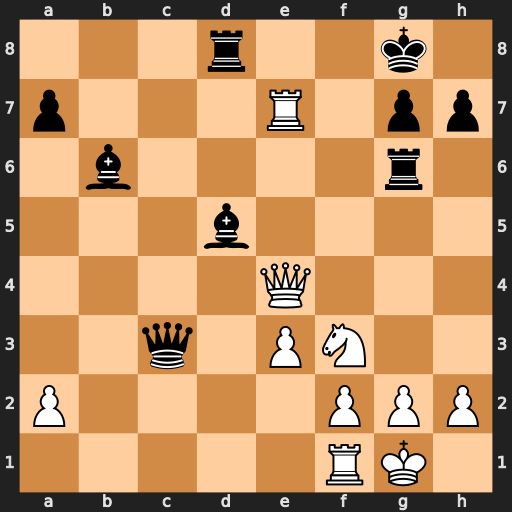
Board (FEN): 3r2k1/p3R1pp/1b4r1/3b4/4Q3/2q1PN2/P4PPP/5RK1
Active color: w
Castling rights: -
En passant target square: -
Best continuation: Re8+ Rxe8 Qxe8#